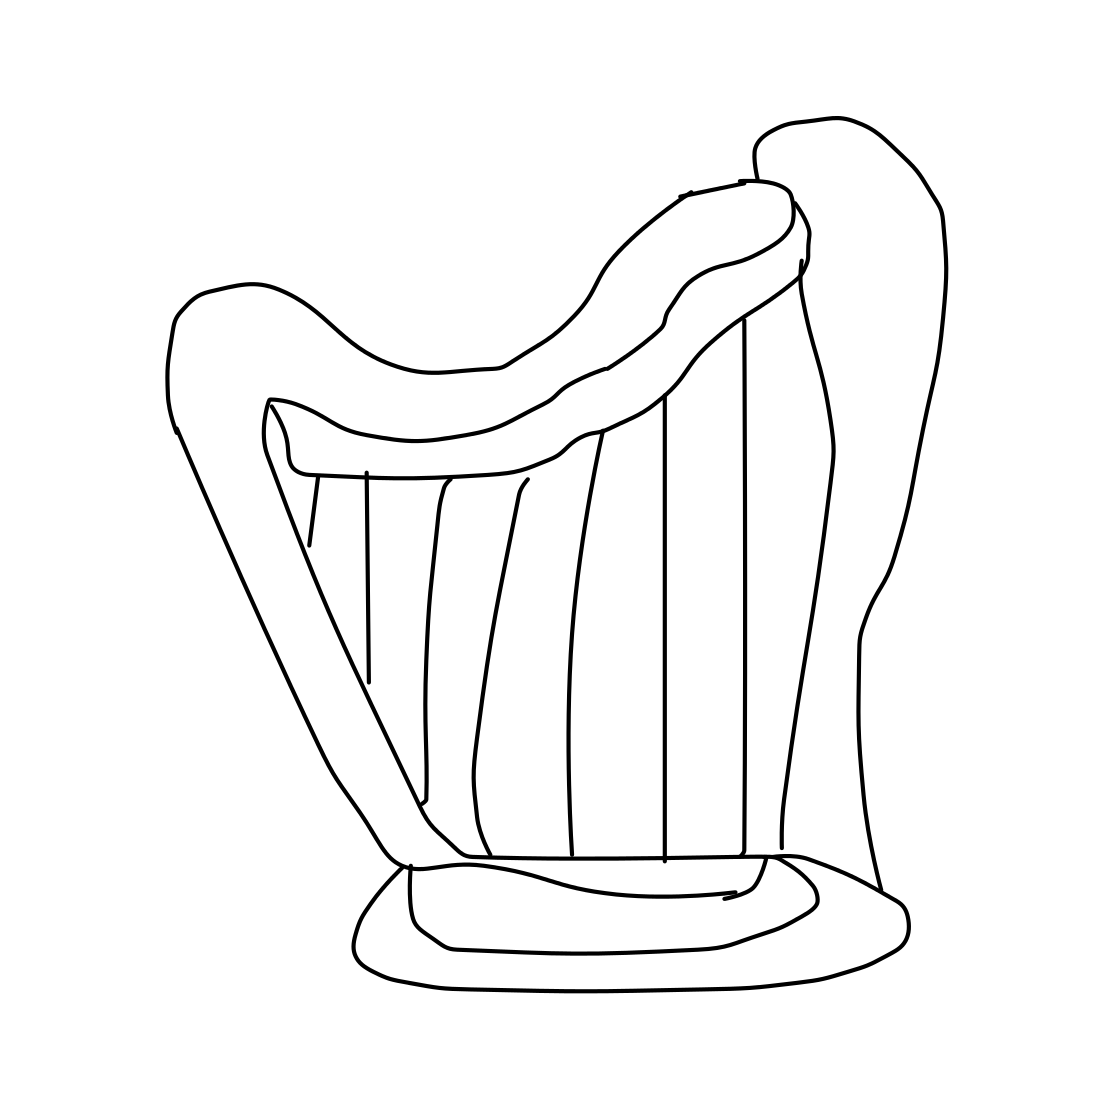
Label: harp